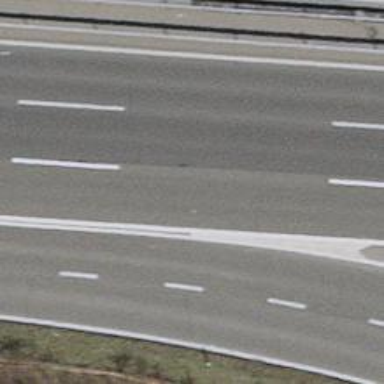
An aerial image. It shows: Asphalt motorway.